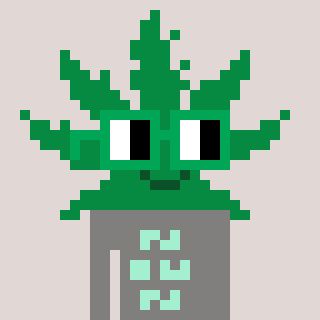
a pixel art character with square green glasses, a weed-shaped head and a bluegrey-colored body on a warm background